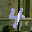
Label: 4